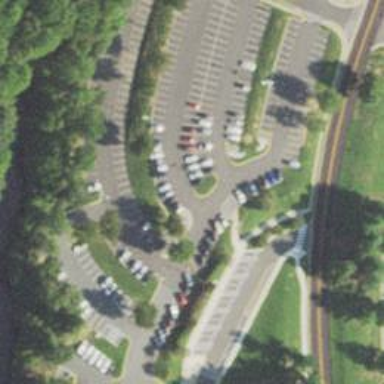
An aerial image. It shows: Parking area with asphalt surface.